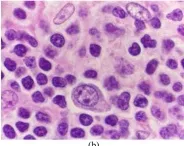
Shows small lymphocytes, histiocytes and immunoblasts (haematoxylin and eosin stain, x40).
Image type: pathology (h&e)